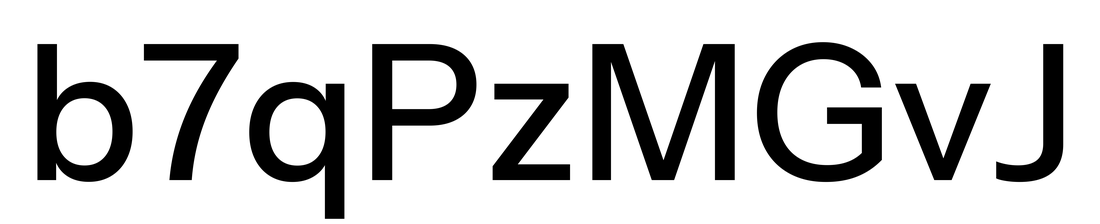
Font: InstrumentSans_Medium